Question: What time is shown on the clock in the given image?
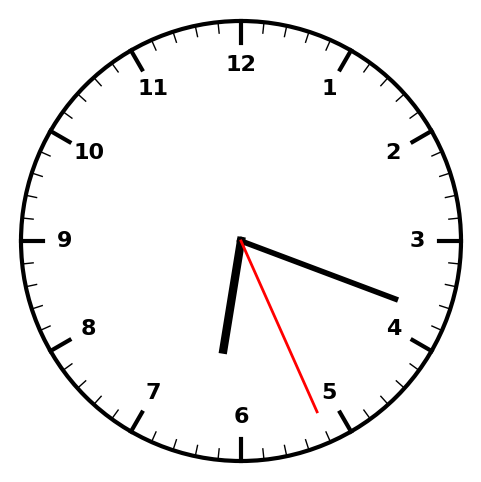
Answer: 06:18:26